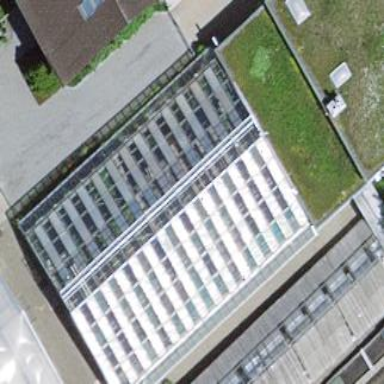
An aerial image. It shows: Greenhouse.